Question: I have a CSS issue which occurs in IE6 only. I'm completely stumped and am hoping someone else might be able to help.
In IE6, if you navigate to www.moneysupermarket.com/loans and search for a loan of PS5000 over 5 years, Homeowner - Mortgaged, you will get the Loans results page.
Scroll to the bottom of the page and you will see the Personal Pricing results table.
How it should and is appearing:

If it looks right when the page loads, clicking onto one of the other tabs knocks it out.
Annoyingly the IE6 developer toolbar isn't much use. As soon as I change any of the styles on the UL or LI that make up the tabs, it looks fine. If I make the same change in the CSS file and refresh, it doesn't seem to work.
I'm aware of the hasLayout issue, but setting display:inline-block, or height:1% to elements doesn't seem to be doing anything.
Any suggestions or assistance would be appreciated!
Thanks
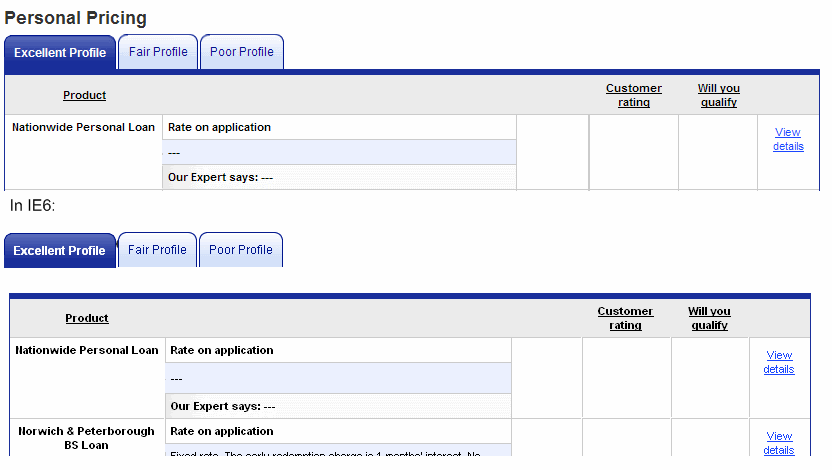
Answer: I think I've solved it myself.
I set the tabs to position:static and fixed the margin errors which then followed.
Thanks all